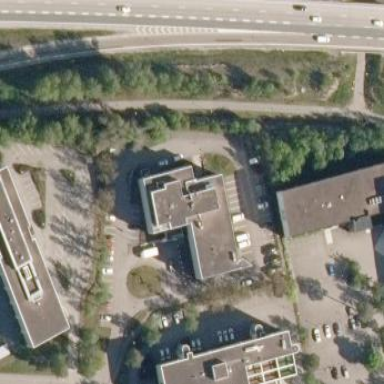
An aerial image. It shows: Office building.